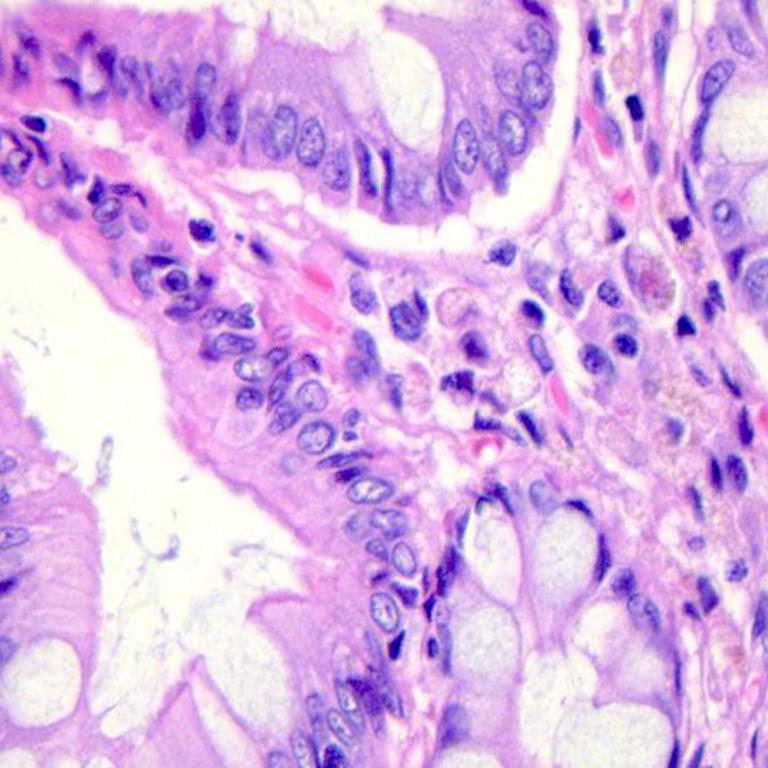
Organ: colon
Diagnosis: benign